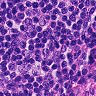
Metastatic tissue present: no